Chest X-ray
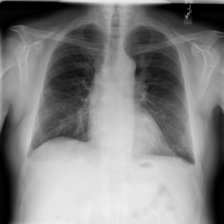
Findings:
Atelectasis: negative
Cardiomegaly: negative
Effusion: negative
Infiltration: negative
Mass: negative
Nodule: negative
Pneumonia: negative
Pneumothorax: negative
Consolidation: negative
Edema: negative
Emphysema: negative
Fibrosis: negative
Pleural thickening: negative
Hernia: negative